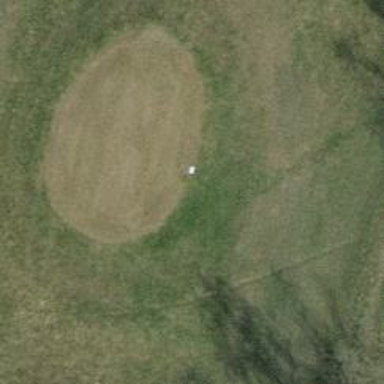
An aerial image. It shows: Grass area designated as golf tee.